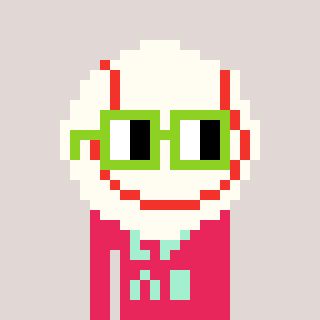
a pixel art character with square light green glasses, a baseball ball-shaped head and a redpinkish-colored body on a warm background